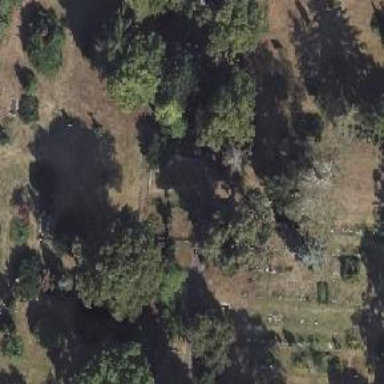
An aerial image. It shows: Graveyard area designated as cemetery.